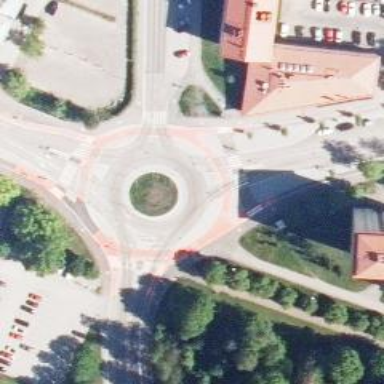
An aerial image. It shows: Uncontrolled road crossing.